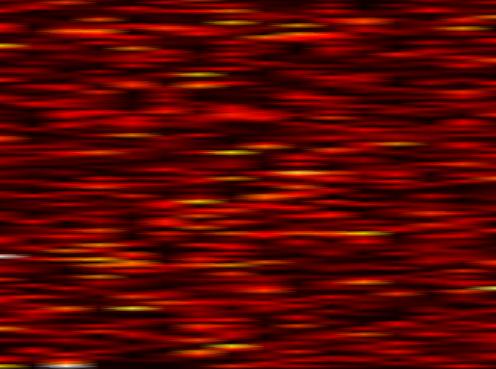
Label: OFDM